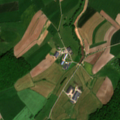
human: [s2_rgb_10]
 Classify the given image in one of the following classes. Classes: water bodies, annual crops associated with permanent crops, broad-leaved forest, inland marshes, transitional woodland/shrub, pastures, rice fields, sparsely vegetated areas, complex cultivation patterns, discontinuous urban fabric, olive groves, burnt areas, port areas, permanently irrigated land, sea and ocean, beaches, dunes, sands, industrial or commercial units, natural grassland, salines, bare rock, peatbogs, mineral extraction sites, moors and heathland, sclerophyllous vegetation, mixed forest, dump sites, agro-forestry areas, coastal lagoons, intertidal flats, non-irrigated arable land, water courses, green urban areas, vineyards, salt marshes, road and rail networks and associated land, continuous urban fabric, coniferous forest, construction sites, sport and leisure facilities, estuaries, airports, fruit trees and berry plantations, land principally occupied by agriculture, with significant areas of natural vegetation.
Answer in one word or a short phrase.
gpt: non-irrigated arable land, pastures, complex cultivation patterns, broad-leaved forest